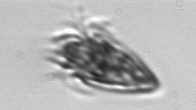
Label: Strombidium_tintinnodes